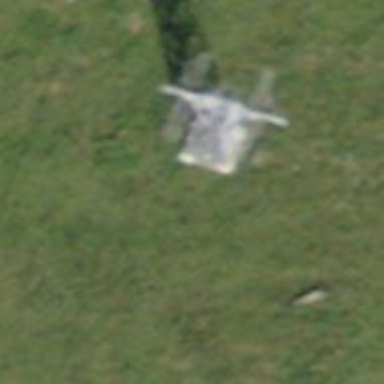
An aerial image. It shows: Pylon used for aerialway.